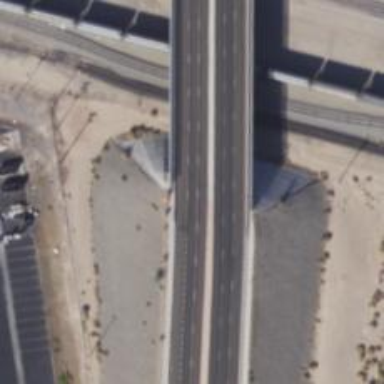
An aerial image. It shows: Viaduct bridge over secondary road.